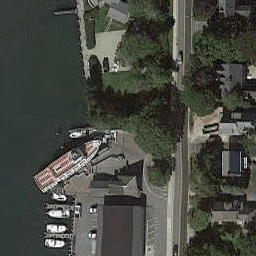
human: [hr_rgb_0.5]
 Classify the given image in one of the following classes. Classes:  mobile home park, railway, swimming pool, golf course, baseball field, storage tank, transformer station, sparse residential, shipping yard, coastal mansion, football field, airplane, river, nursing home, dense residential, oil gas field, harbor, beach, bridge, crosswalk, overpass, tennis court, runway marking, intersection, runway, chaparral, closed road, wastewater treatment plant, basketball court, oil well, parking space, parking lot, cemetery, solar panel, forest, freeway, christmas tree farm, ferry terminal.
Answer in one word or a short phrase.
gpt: ferry terminal